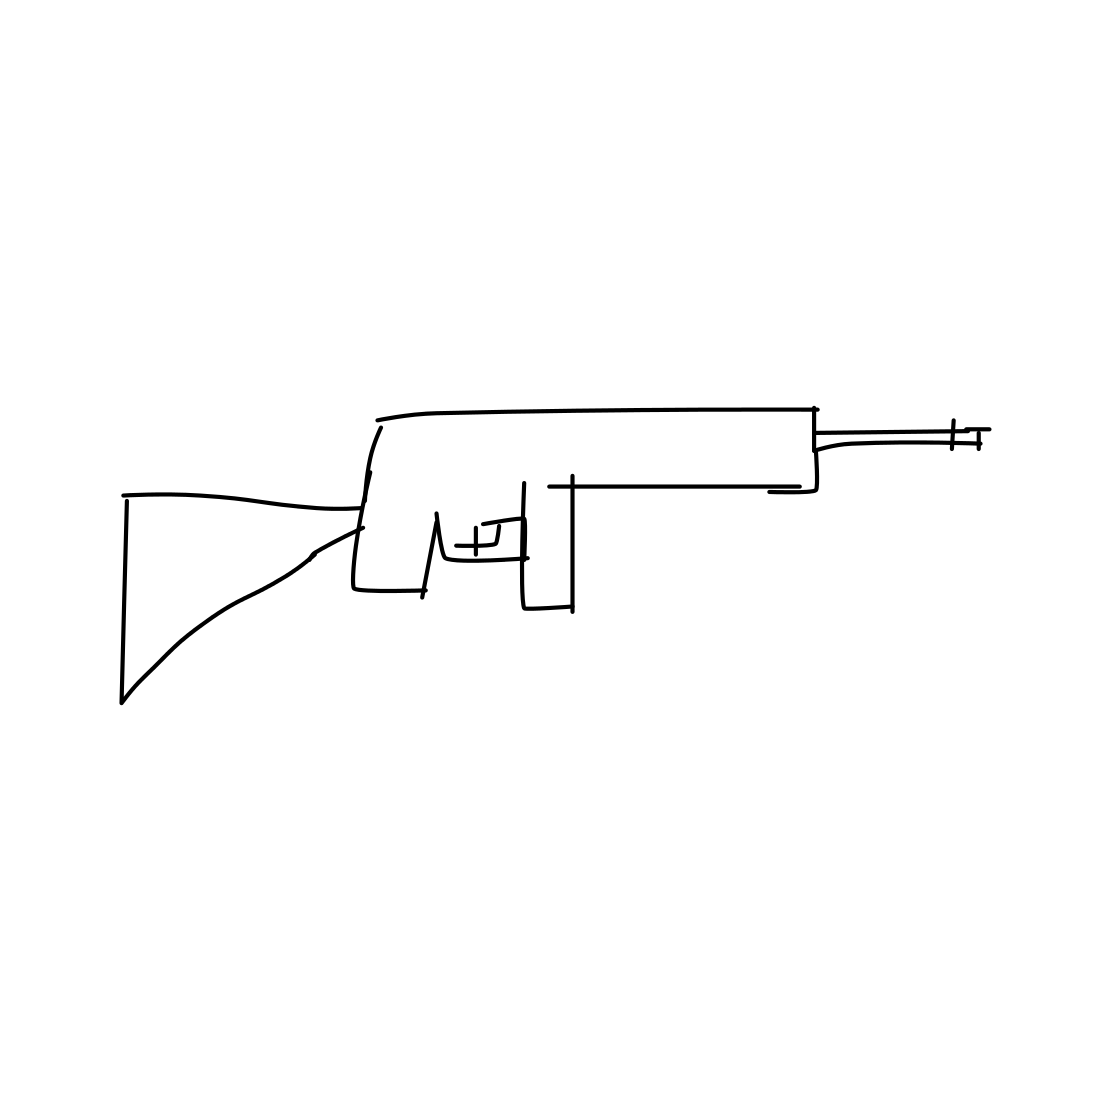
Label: rifle